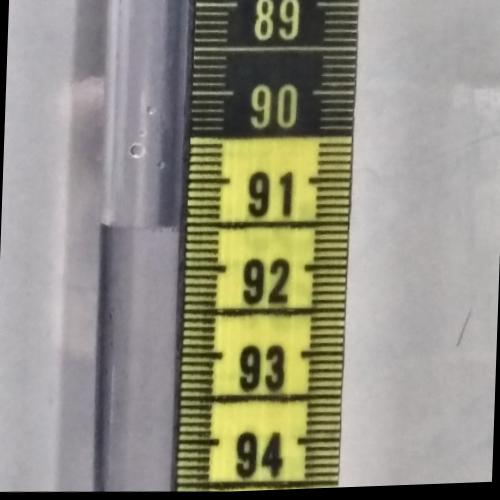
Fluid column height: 91.5 cm